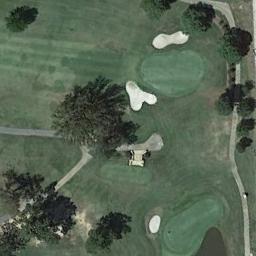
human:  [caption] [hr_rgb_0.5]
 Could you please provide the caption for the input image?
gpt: The golf course has some putting greens, Fairways, Roads, Barrier trees and sandpits .

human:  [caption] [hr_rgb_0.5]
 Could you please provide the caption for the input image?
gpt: There are many trees in the golf course .

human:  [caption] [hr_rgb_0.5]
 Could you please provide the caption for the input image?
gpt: There are three large bunkers and two paths .

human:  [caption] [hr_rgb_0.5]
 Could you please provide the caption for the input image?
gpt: There are a few bunkers and a few paths on the large green lawn on the golf course and many trees .

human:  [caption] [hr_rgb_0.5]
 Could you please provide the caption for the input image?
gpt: There are several bunkers and some trees on the golf course .